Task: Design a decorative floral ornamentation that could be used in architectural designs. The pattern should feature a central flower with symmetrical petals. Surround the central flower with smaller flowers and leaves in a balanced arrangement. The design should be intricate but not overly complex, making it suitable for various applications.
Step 1744:
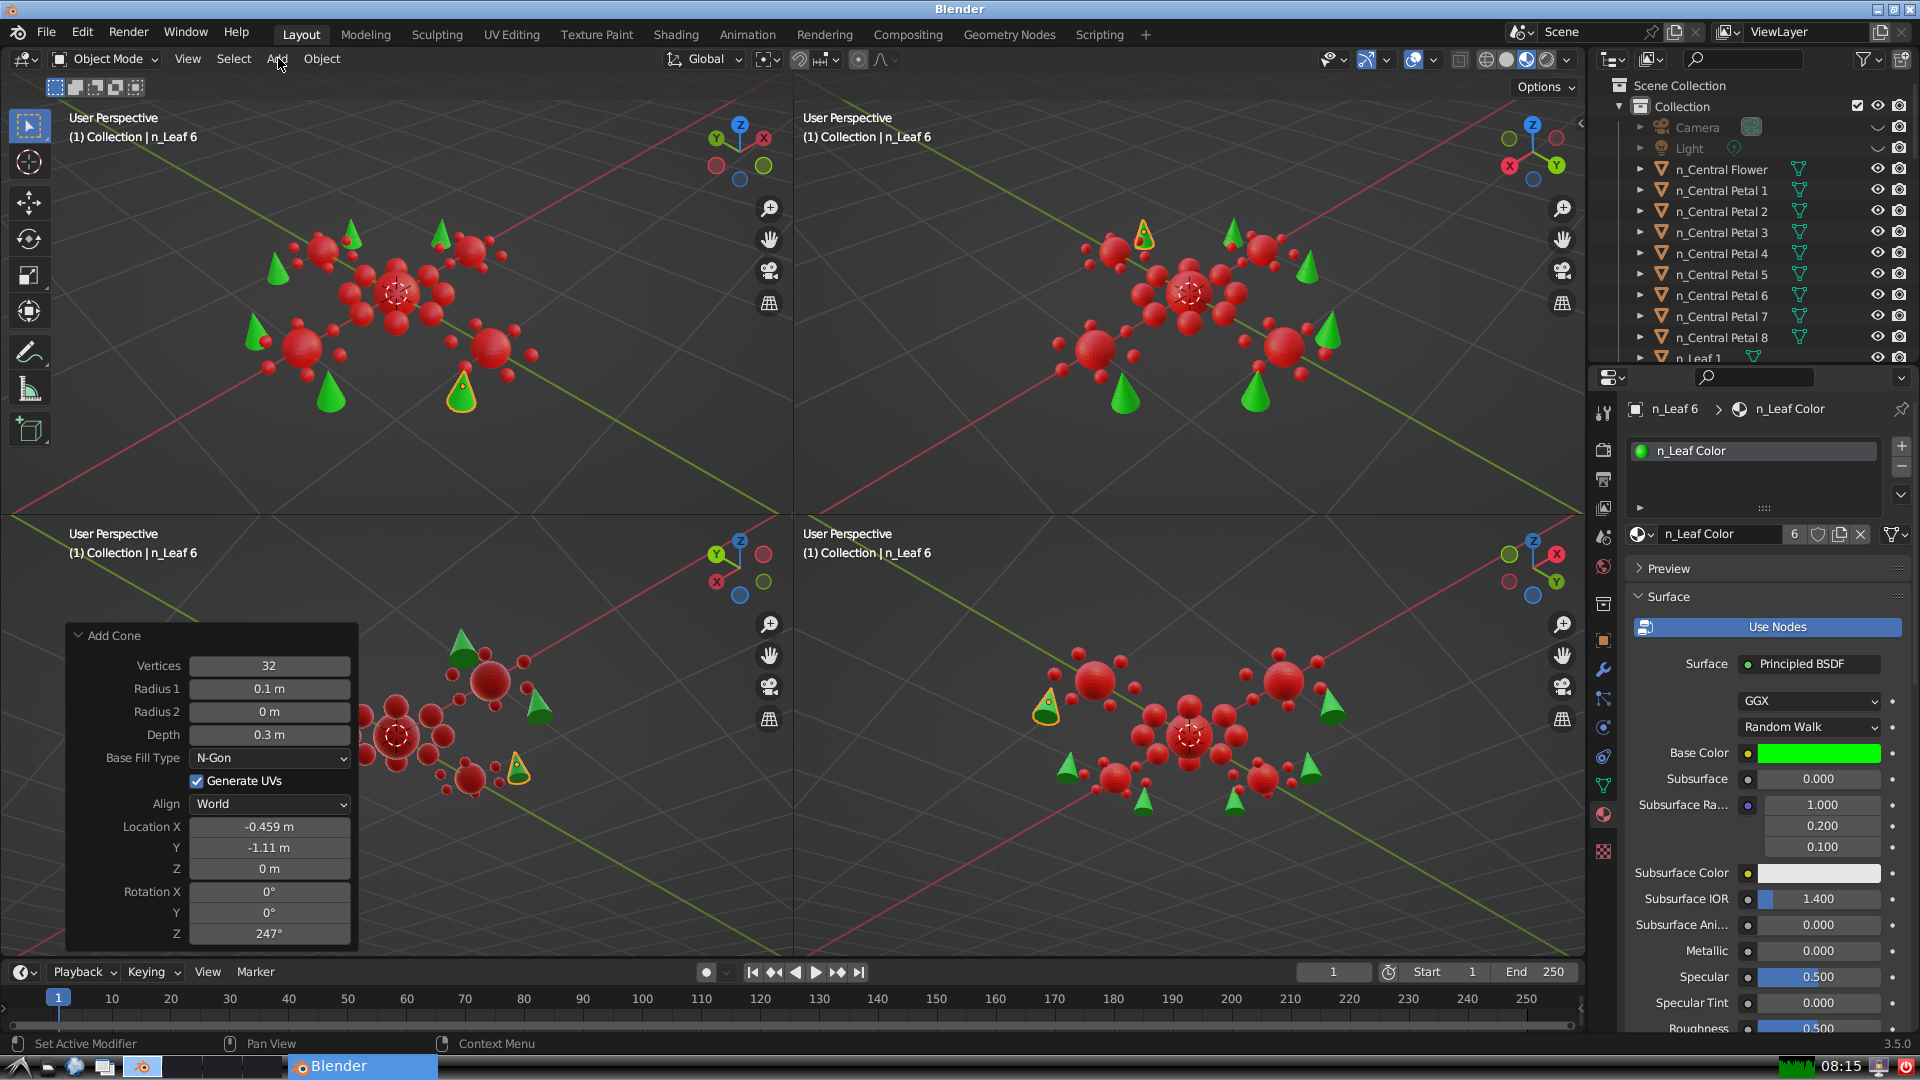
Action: click: no